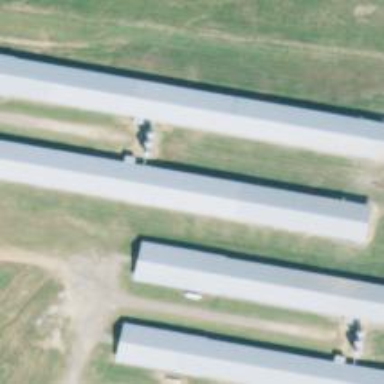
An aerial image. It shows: Barn.